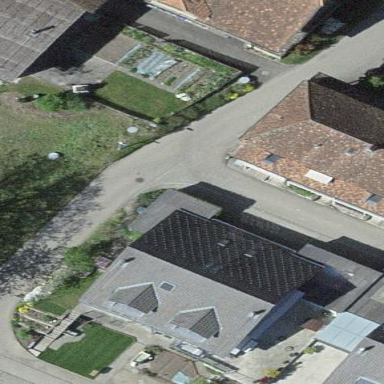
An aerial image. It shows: Residential building.